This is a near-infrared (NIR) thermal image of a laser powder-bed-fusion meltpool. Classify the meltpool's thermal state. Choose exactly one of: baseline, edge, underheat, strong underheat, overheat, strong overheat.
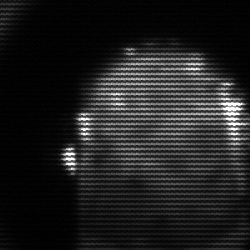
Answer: baseline